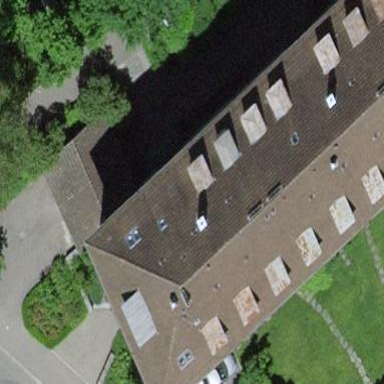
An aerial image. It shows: Residential building with hipped roof.